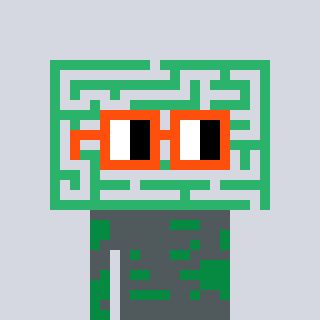
a pixel art character with square orange glasses, a maze-shaped head and a green-colored body on a cool background